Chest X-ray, AP view. Patient: 63 years old, sex M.
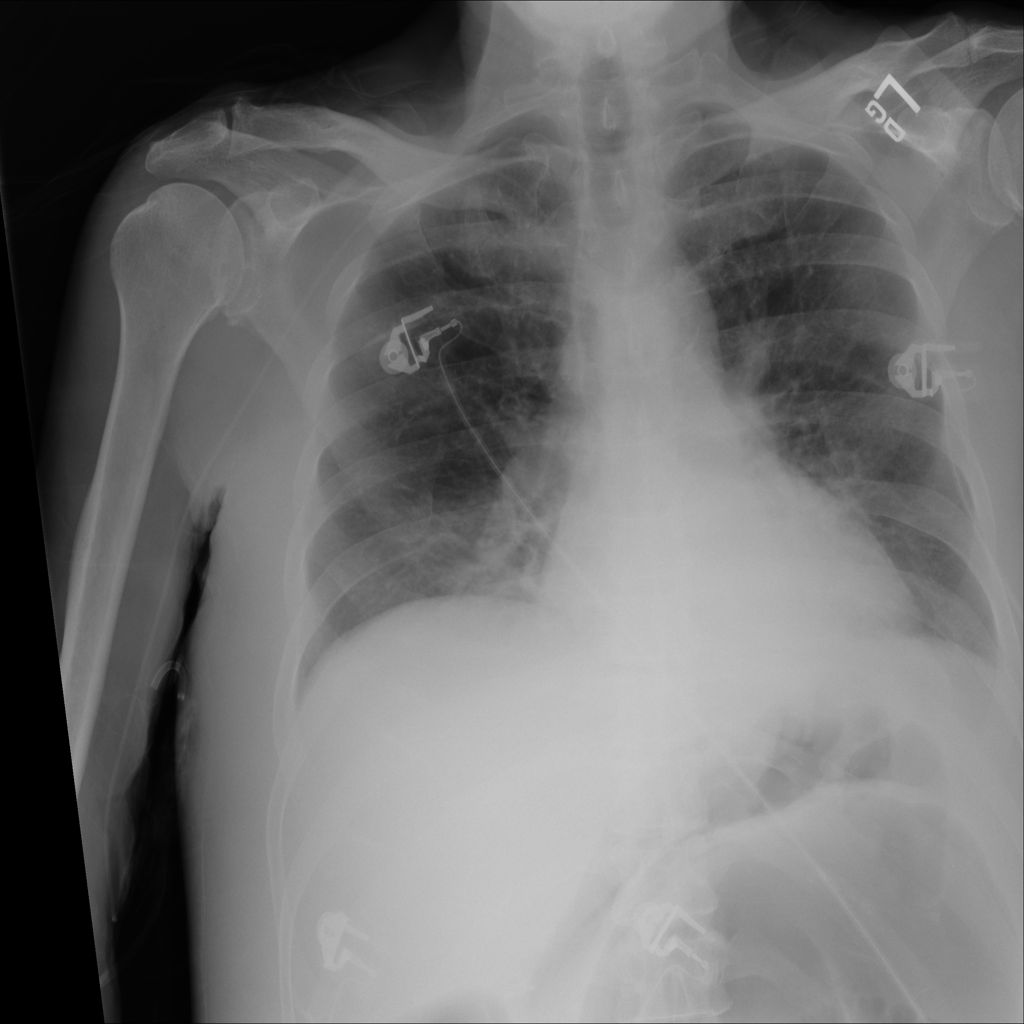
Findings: Consolidation, Infiltration